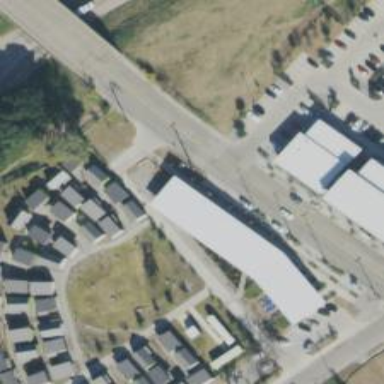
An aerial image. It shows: Shelter building serving as social facility.